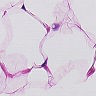
Metastatic tissue present: no